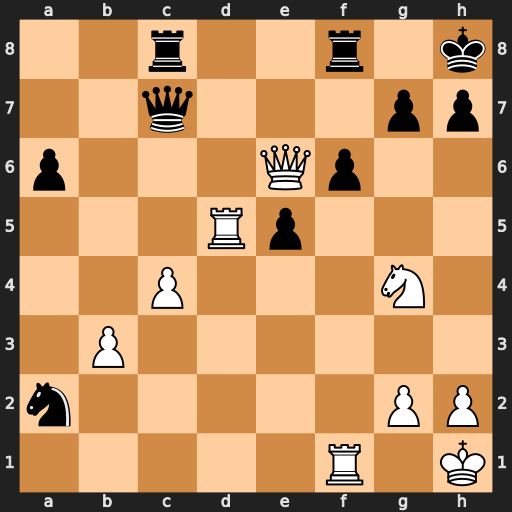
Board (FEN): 2r2r1k/2q3pp/p3Qp2/3Rp3/2P3N1/1P6/n5PP/5R1K
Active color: w
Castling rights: -
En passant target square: -
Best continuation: Rd7 Qc6 Qe7 Qxd7 Qxd7